Aerial crown-view tile of a tropical tree (Barro Colorado Island, Panama), acquired 20241216:
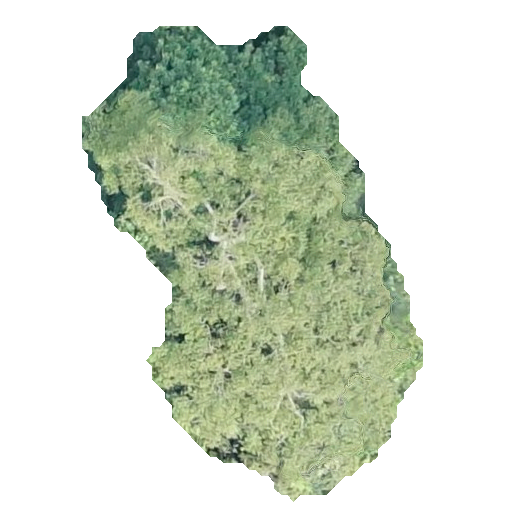
Species: Astronium graveolens
GBIF accepted scientific name: Astronium graveolens
Crown area: 147.472 m²